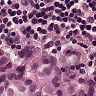
Metastatic tissue present: yes